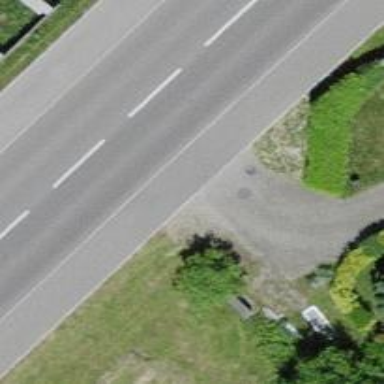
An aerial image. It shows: Service road.